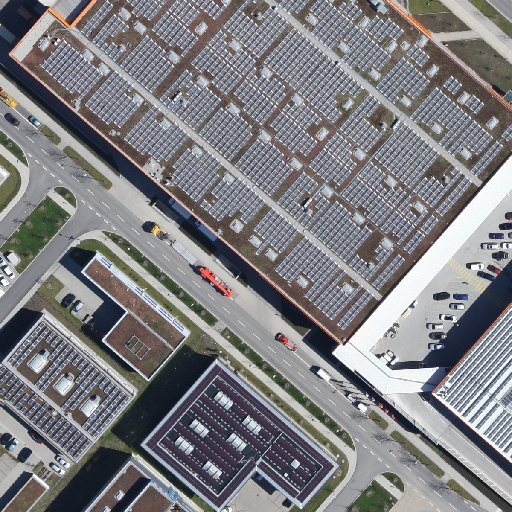
Referring expression: van